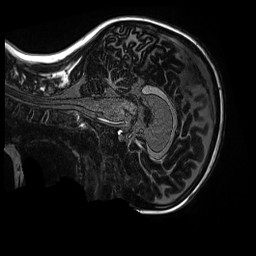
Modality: MP2RAGE
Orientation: sagittal
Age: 11
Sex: female
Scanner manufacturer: siemens
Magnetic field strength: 3 T
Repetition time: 4 s
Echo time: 0.00303 s